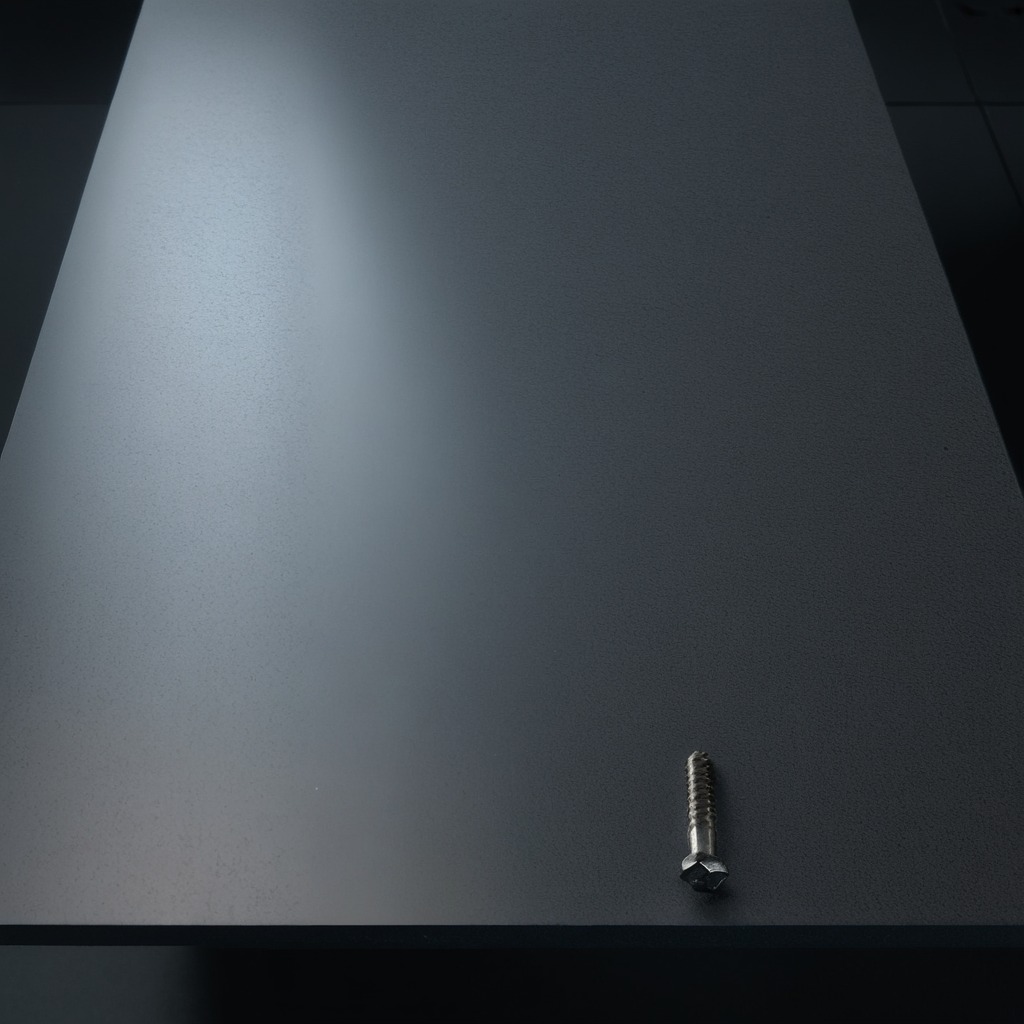
A metal screw is lying on a clean granite table inside a workshop at night.